Question: I'm trying to use neo4j / Cypher to query a particular pattern in my neo4j database, and I can't figure out how to do it.

I'm trying to output on one line, the Company name property, the Organization name property, the collection of category node name properties (via collect(tag.name)) and the sum of the investment amount properties.
I can easily trace to/from the company node and two other distinct types of nodes, but I can't figure out how to also trace the path of the third node.
For two nodes, I use:
'''
MATCH (t)<-[]-(c:Company)-[]->(org:Organization)
RETURN org.name, c.name, collect (t.name)
'''
I've tried using MERGE and UNION but haven't gotten them to work. How can I extend this to include the other leg?
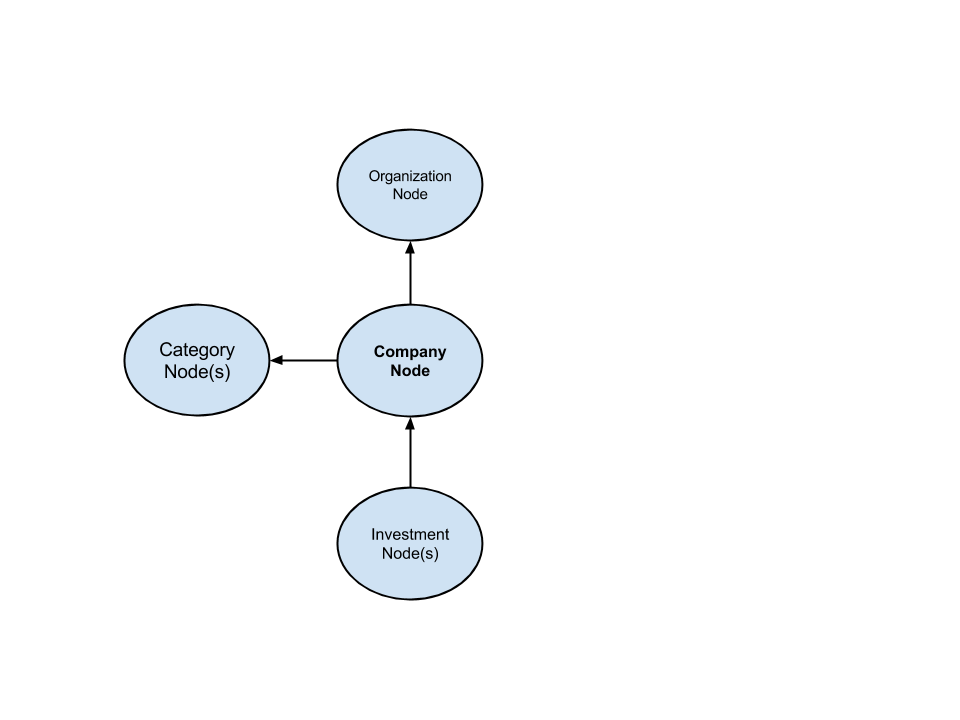
Answer: Okay, I figured it out thanks to guidance from Neo4j GraphGists.
What worked was:
'''
MATCH (t)<-[]-(c:Company)-[]->(org:Organization)
WHERE c.name = "MyCompany"
MATCH (c)<-[]-(f:Funding)
RETURN c.name, org.name, collect(t.name), sum(DISTINCT f.amount)
'''
(and specifically on line 3 it needs to be (c) instead of (c:Company)